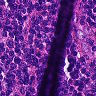
Metastatic tissue present: no